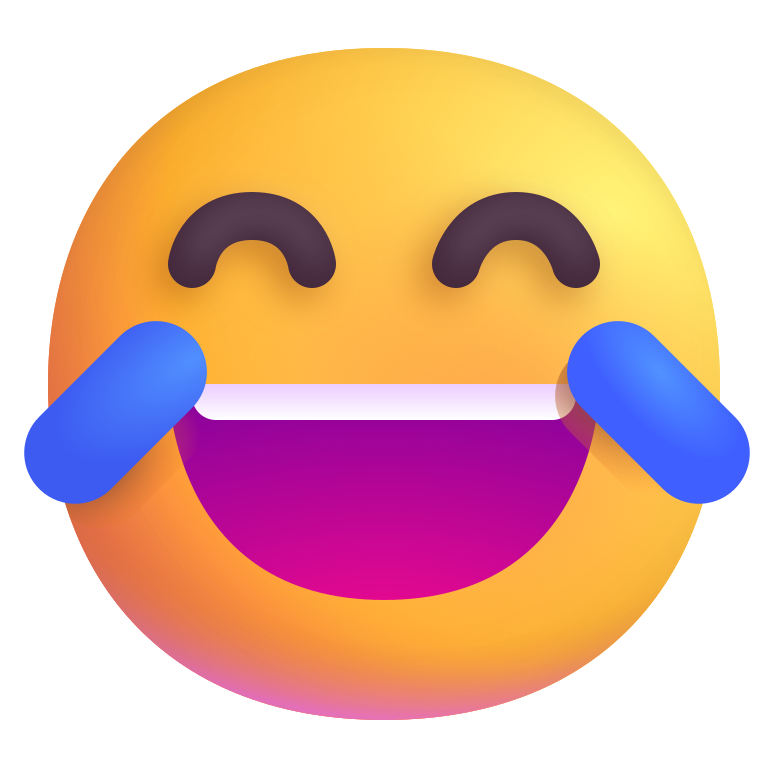
face with tears of joy color